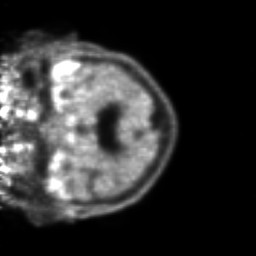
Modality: PET
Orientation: coronal
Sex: male
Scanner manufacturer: ge